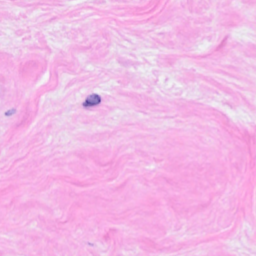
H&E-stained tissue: Breast